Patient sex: F
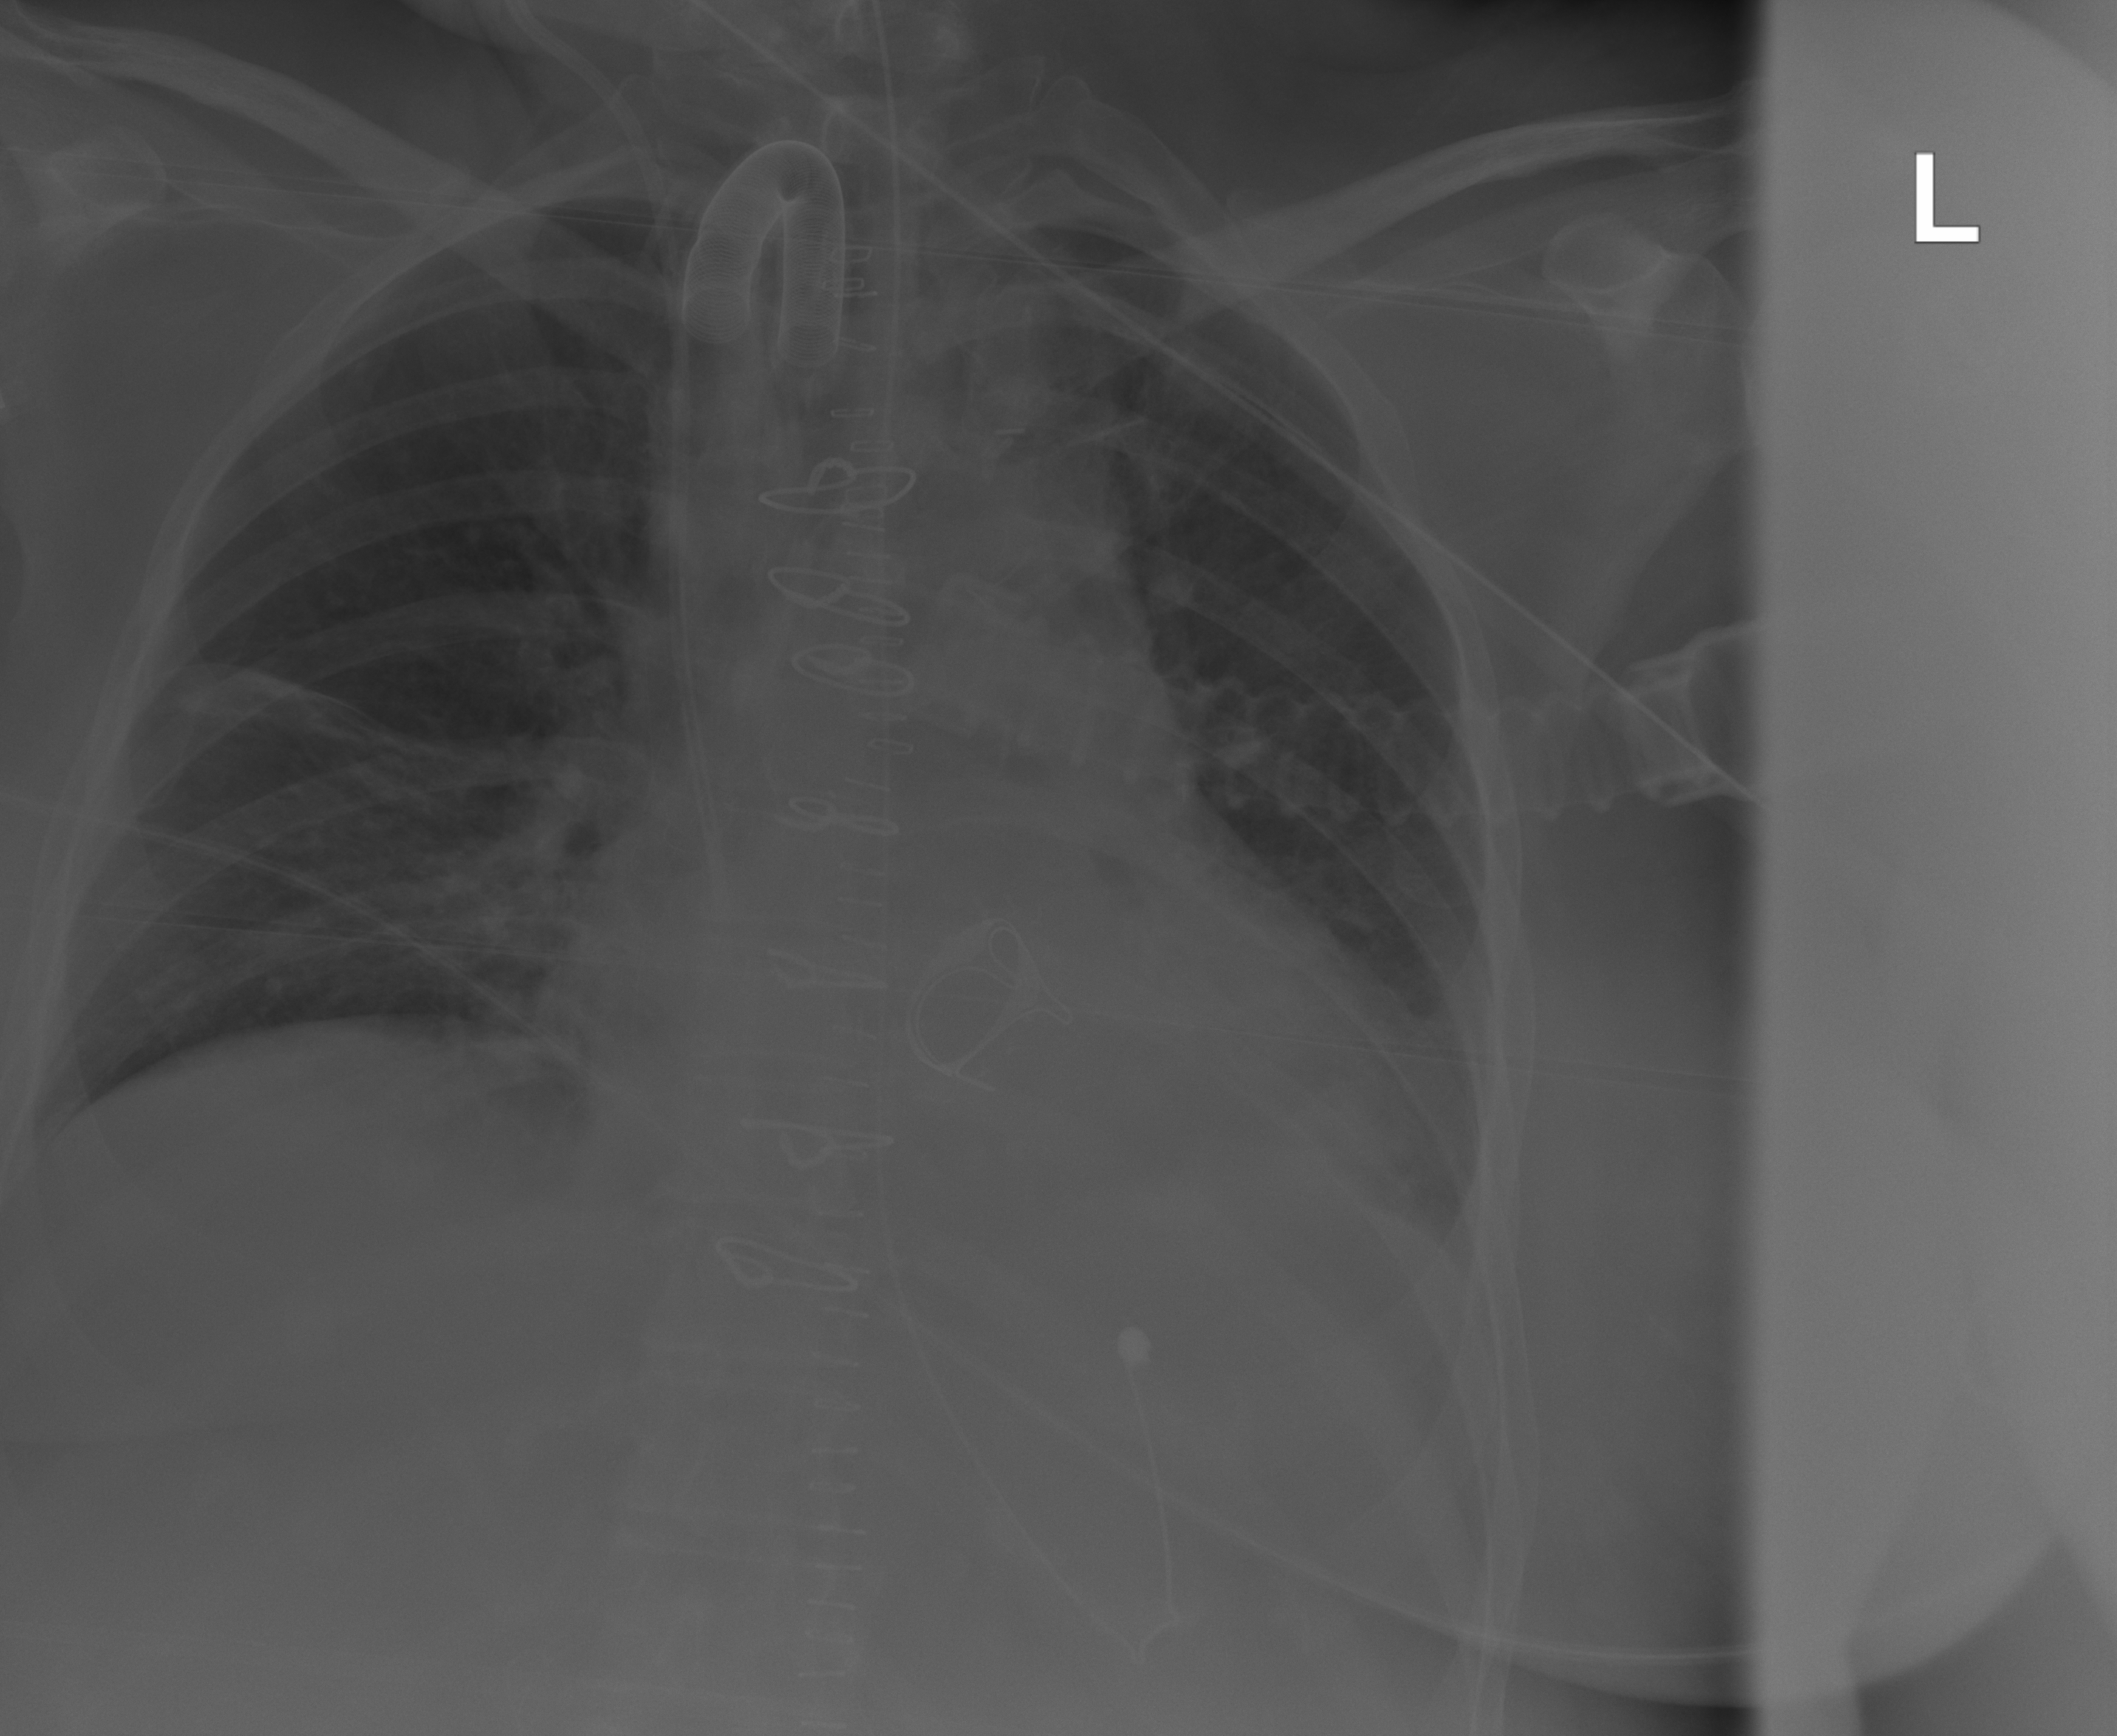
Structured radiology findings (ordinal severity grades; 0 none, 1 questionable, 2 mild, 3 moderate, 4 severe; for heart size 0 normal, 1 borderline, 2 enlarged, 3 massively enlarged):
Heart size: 2
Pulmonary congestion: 0
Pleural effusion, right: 0
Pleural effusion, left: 2
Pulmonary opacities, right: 0
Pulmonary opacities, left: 0
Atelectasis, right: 2
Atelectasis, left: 0